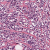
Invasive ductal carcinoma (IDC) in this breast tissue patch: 1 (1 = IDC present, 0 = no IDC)